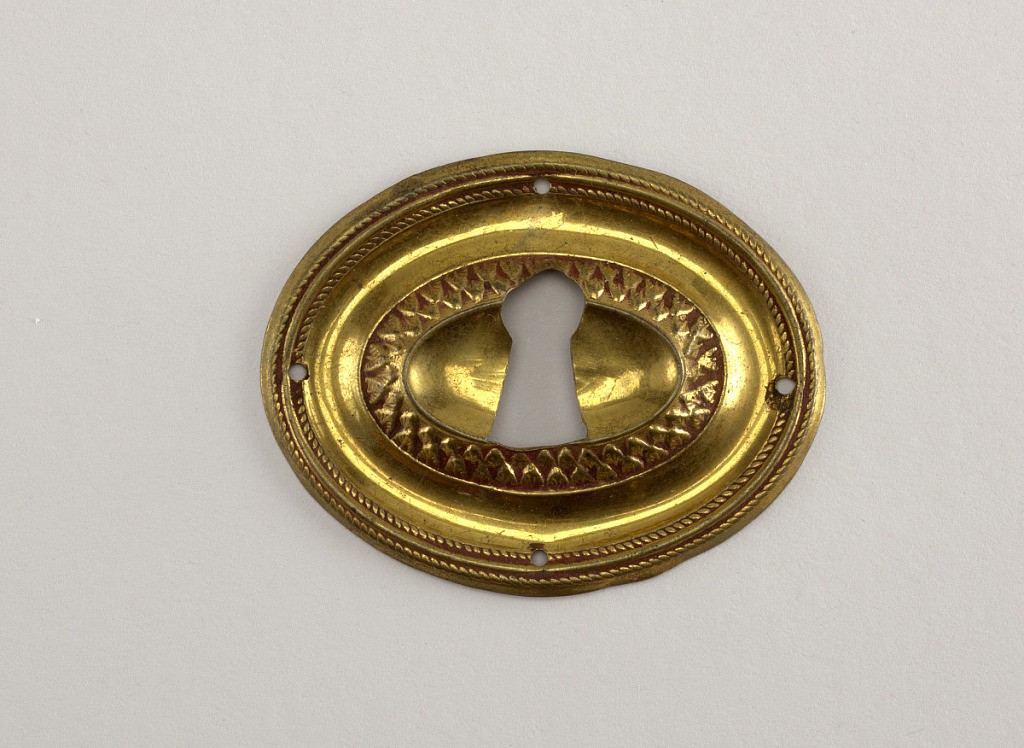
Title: Keyhole escutcheon
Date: ca. 1800
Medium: Brass
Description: Elliptical in shape, horizontal. Repoussé decoration of cable bands. Inner circle of laurel foliage.